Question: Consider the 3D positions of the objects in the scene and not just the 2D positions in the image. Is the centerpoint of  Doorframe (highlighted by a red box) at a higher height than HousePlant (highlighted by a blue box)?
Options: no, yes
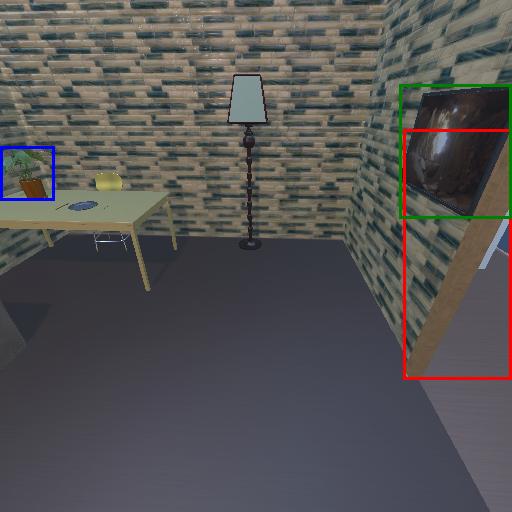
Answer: no